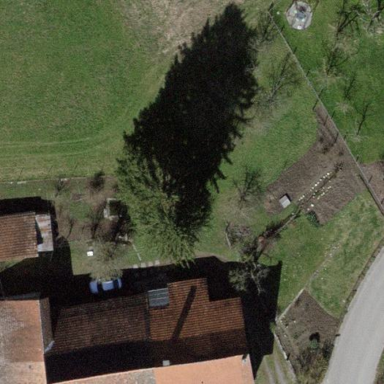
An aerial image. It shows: Farmyard area.